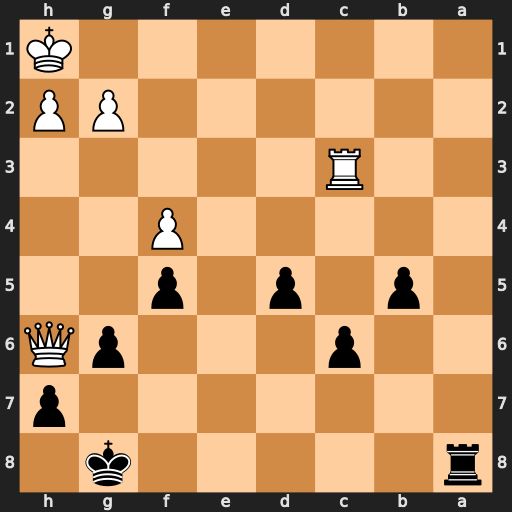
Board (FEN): r5k1/7p/2p3pQ/1p1p1p2/5P2/2R5/6PP/7K
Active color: b
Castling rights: -
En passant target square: -
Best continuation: Ra1+ Rc1 Rxc1#